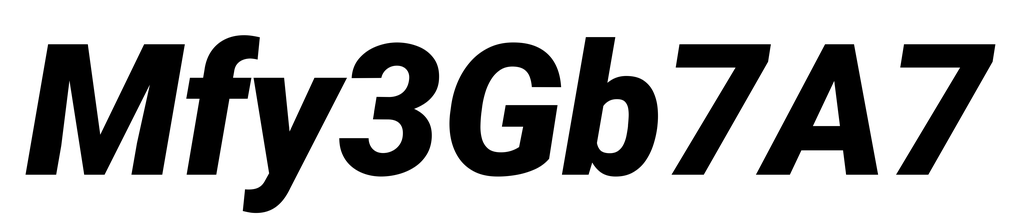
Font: Roboto-Italic_Black_Italic